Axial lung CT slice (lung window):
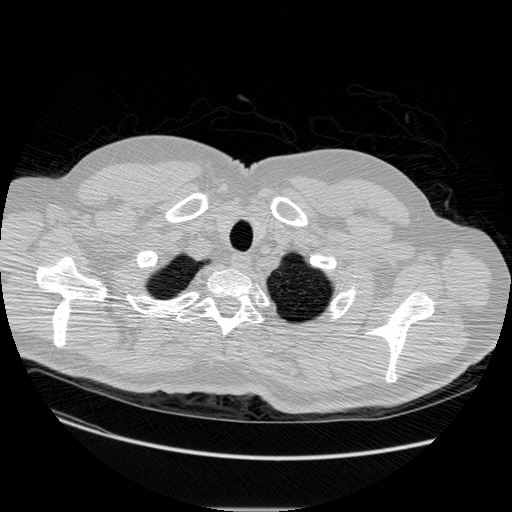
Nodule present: no